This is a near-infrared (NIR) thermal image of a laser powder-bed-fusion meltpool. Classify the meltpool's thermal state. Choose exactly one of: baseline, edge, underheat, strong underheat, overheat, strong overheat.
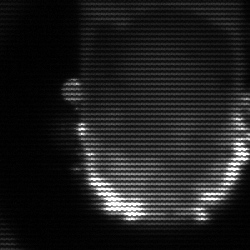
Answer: baseline